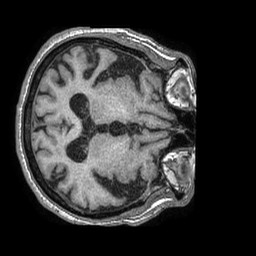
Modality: T1w
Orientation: axial
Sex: male
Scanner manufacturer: philips
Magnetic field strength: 1.5 T
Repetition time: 0.007551 s
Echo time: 0.003429 s